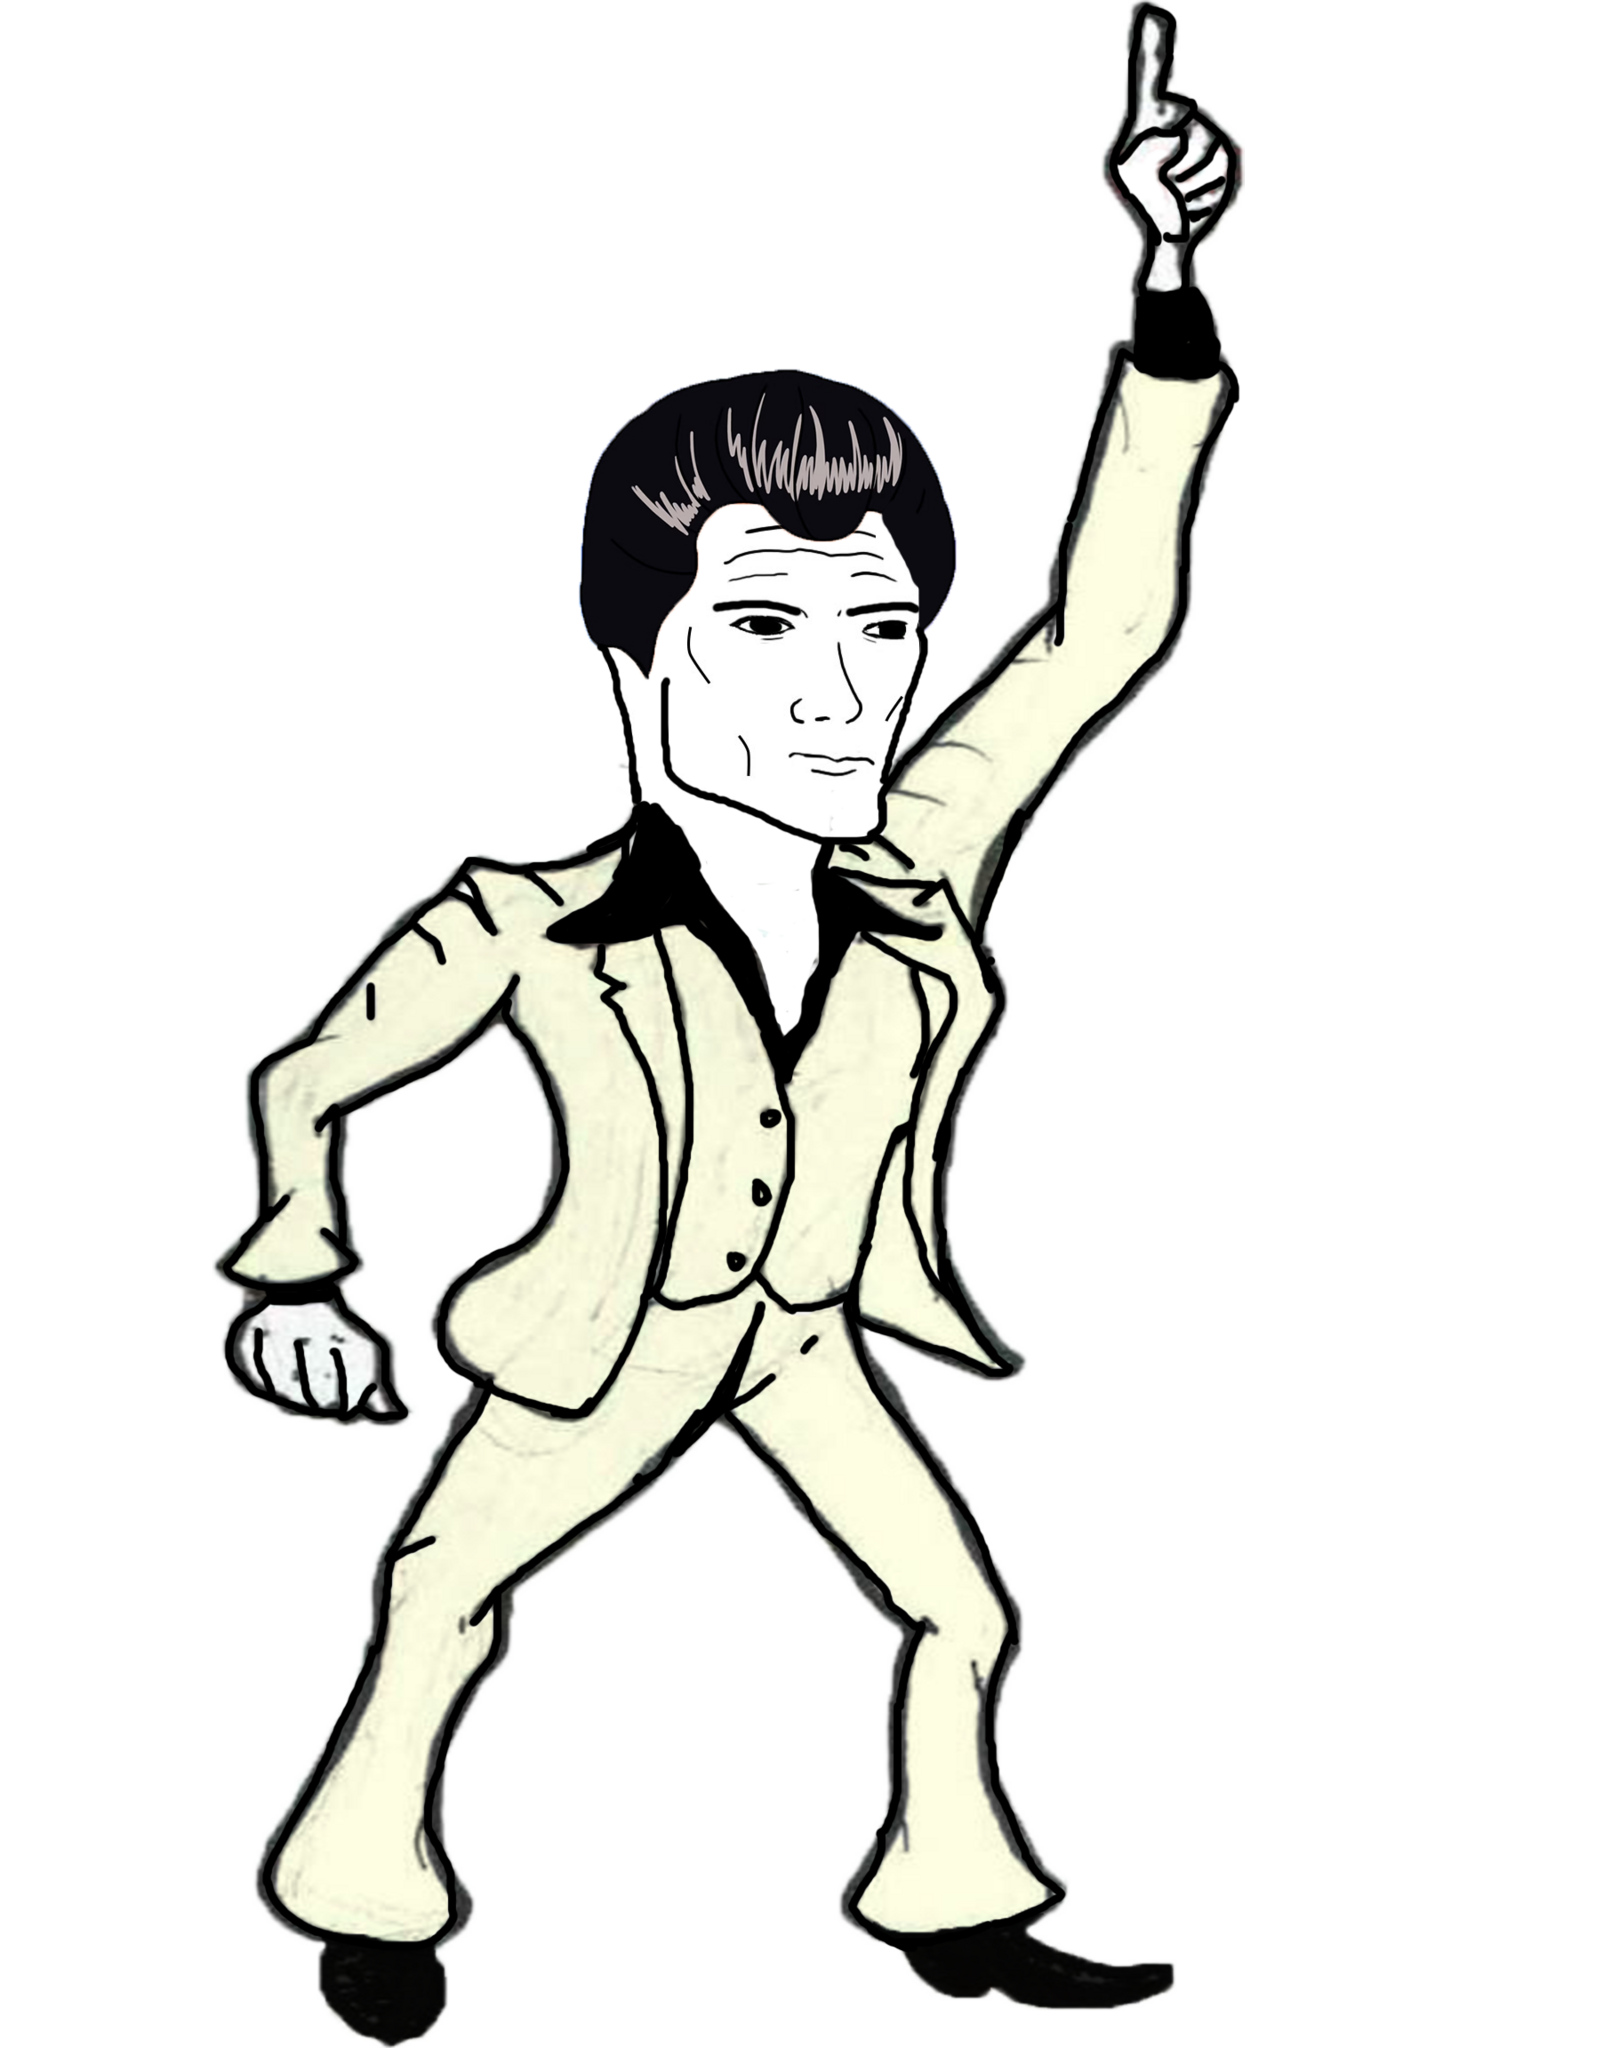
Label: 5_Handsome_Wojak